Question: Here my requirement is to assign + and - to a number both at a time to a number in the label as shown in bellow image in c# asp.net!

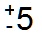
Answer: Use unicode character <URL>.
Its code point is '(U+00B1)'